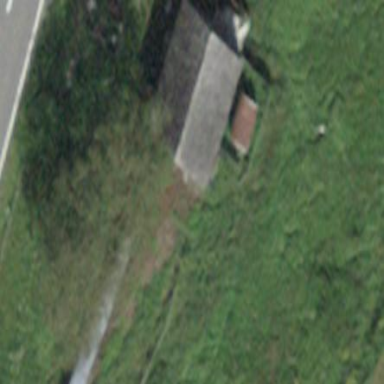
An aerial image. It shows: Cabin.